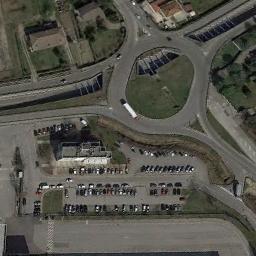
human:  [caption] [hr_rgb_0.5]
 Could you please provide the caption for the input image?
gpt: The roundabout is on the grass next to buildings and parking lot .

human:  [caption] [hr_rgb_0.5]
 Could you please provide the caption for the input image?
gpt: The roundabout with four exits and entrances is surrounded by some houses and a parking lot and a channel is next to the roundabout .

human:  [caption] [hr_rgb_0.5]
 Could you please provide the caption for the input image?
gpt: There are many cars in the parking lot near the roundabout .

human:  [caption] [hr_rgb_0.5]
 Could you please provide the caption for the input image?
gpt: There are several moving vehicles on the road at the roundabout, There are some buildings and some trees around the roundabout, And many cars are parked in the open space beside the roundabout .

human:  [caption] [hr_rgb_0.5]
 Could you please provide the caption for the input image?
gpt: There are some buildings and a parking lot beside the roundabout .